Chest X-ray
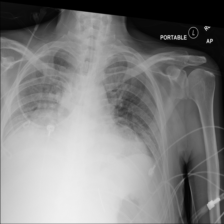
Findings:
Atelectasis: negative
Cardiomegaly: negative
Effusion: positive
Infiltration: negative
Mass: negative
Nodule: negative
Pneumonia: negative
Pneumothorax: negative
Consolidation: negative
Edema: negative
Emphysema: negative
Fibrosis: negative
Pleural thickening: negative
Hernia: negative